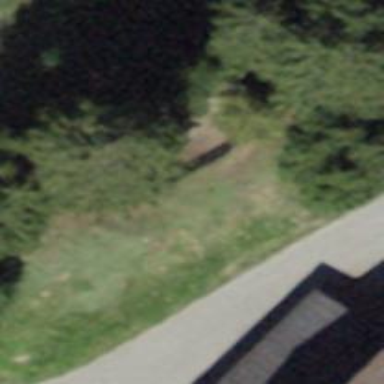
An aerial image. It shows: Bench.